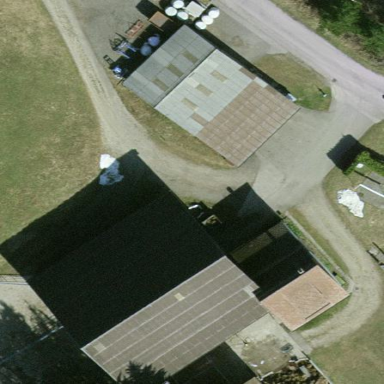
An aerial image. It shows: Farmyard area.